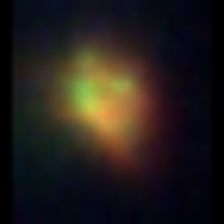
Taxon: NanoPlankton
Group: Other